Field crop: maize
Growth stage: 2
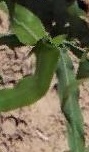
Species: maize